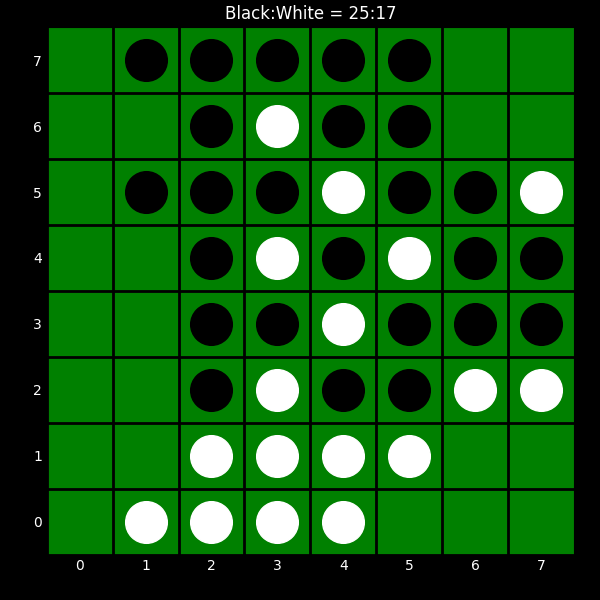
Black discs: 25
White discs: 17